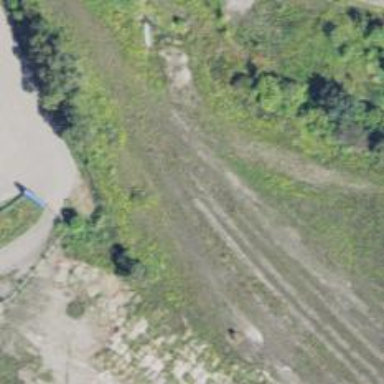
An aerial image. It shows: Disused railway spur service.